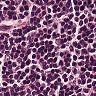
Metastatic tissue present: no